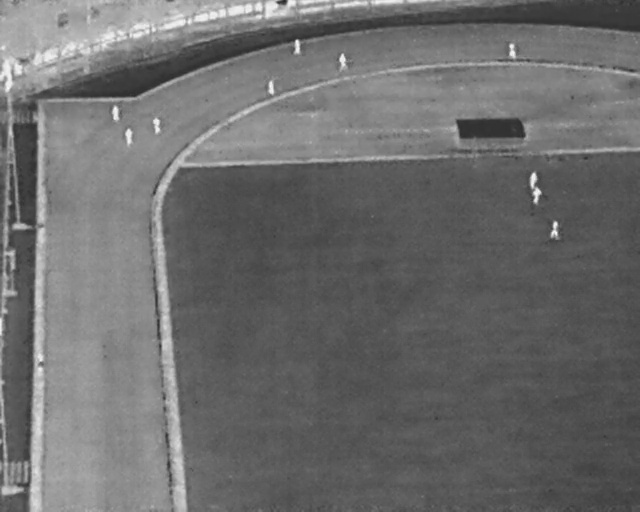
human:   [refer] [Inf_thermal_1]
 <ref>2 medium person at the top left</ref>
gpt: <box>[[16, 21, 19, 22, 2], [23, 23, 26, 25, 2]]</box>

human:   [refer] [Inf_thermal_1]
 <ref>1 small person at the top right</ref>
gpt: <box>[[78, 9, 81, 10, 2]]</box>

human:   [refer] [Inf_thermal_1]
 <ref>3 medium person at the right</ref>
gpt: <box>[[85, 44, 88, 45, 2], [82, 37, 85, 39, 2], [81, 34, 84, 36, 2]]</box>

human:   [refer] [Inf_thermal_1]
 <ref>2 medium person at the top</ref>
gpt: <box>[[45, 8, 47, 10, 2], [52, 11, 55, 12, 2]]</box>